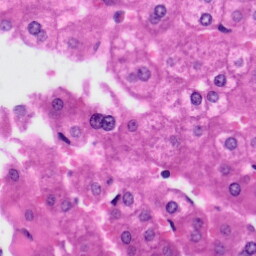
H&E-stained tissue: Liver